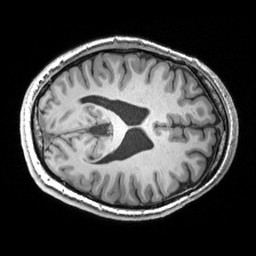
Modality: T1w
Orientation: axial
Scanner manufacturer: siemens
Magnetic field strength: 3 T
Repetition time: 2.53 s
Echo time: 0.00299 s